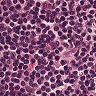
Metastatic tissue present: no